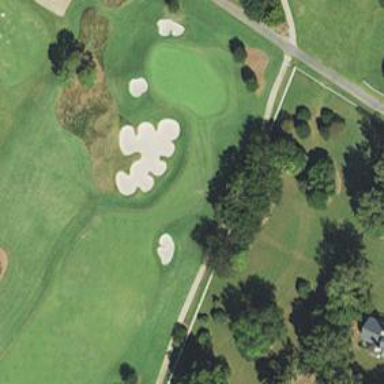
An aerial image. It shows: Grassy area designated as golf fairway.